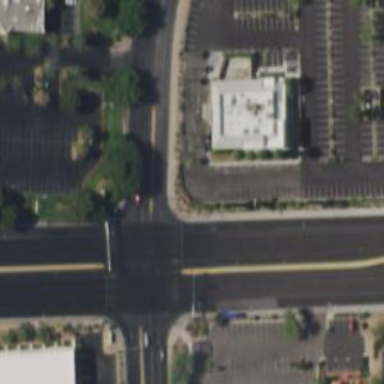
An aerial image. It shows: Solid stop line on the road.